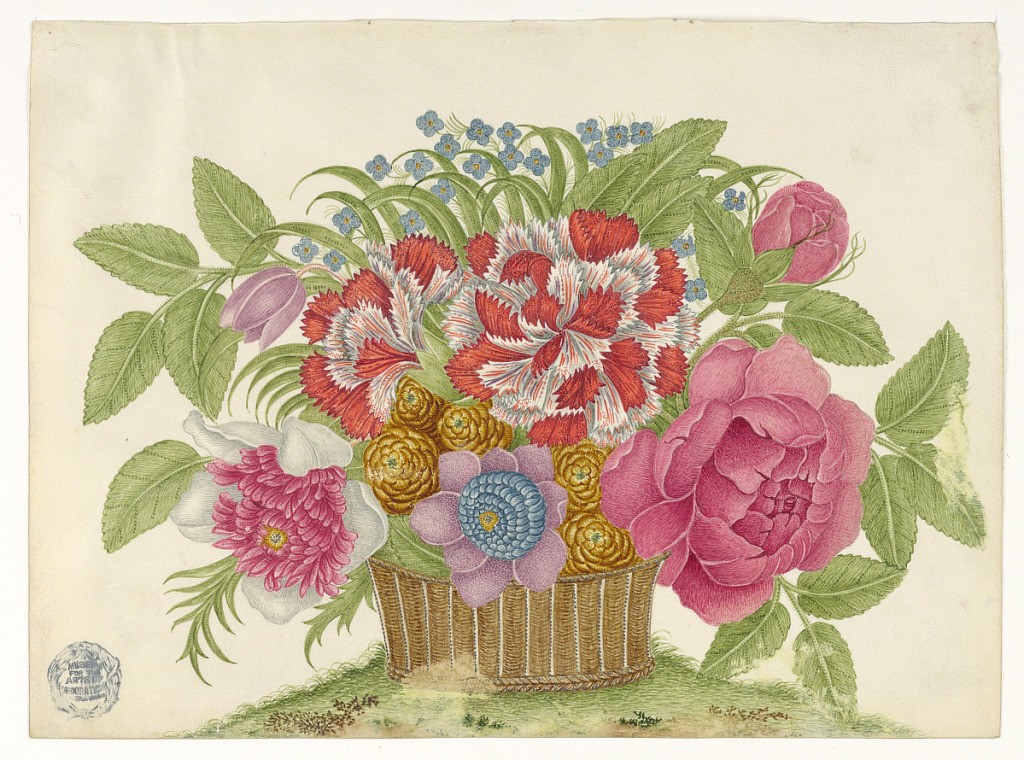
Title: Basket of Blooms on Earth
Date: ca. 1800–1830
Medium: Pen and ink, graphite on coated wove paper
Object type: Drawing
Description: Basket of Blooms on Earth